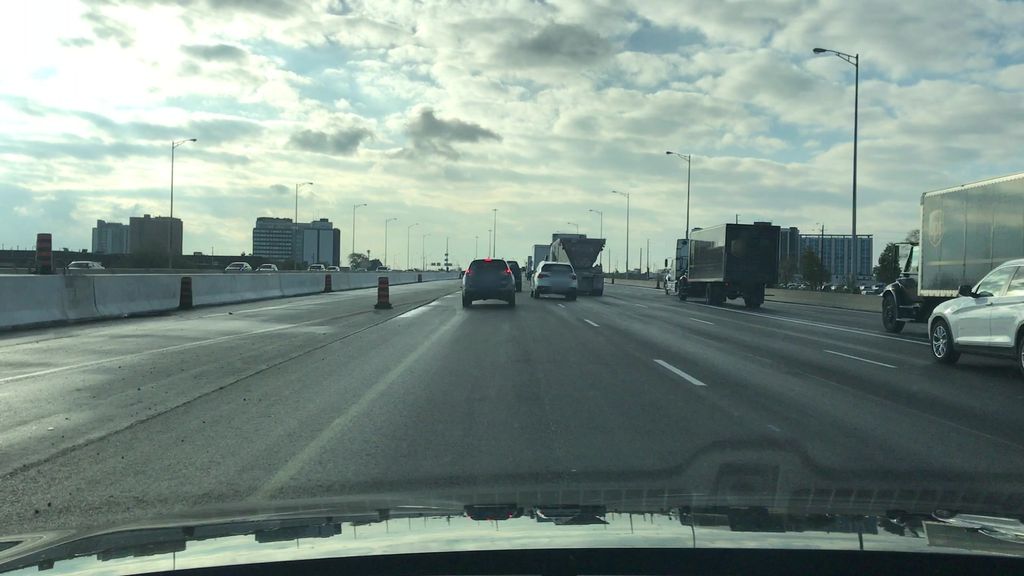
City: toronto